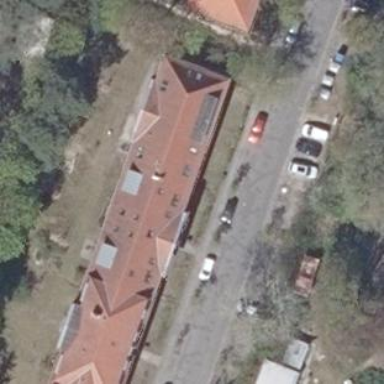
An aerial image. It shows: Terrace building.